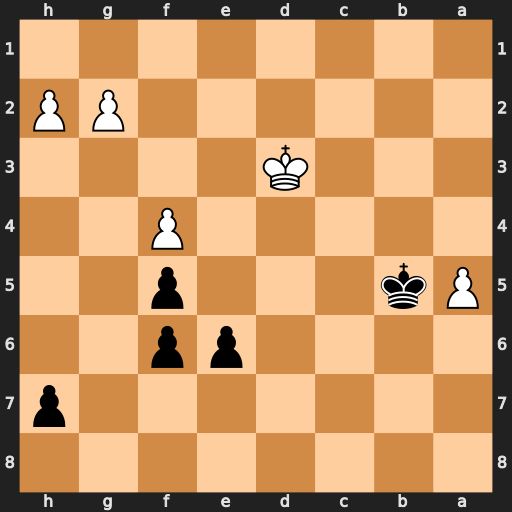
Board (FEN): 8/7p/4pp2/Pk3p2/5P2/3K4/6PP/8
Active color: b
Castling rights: -
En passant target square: -
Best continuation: Kxa5 Kc4 Kb6